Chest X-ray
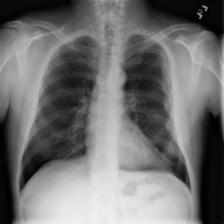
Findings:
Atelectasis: negative
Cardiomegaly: negative
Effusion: negative
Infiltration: negative
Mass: negative
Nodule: negative
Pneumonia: negative
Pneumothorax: negative
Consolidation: negative
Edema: negative
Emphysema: negative
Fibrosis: negative
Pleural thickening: negative
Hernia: negative